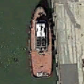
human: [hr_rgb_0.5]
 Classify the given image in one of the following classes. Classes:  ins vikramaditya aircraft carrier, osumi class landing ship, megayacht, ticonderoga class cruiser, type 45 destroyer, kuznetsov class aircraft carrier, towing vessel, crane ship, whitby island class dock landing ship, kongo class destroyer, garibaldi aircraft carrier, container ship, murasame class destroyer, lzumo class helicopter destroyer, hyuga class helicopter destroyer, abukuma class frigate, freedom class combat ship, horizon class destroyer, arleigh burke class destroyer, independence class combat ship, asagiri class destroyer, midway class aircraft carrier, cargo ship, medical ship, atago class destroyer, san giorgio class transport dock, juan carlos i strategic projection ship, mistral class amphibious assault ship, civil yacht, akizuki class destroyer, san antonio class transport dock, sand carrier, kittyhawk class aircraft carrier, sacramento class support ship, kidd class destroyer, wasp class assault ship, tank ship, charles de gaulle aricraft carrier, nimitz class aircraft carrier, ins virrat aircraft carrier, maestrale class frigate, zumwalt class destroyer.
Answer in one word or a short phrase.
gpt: Towing vessel